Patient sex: M
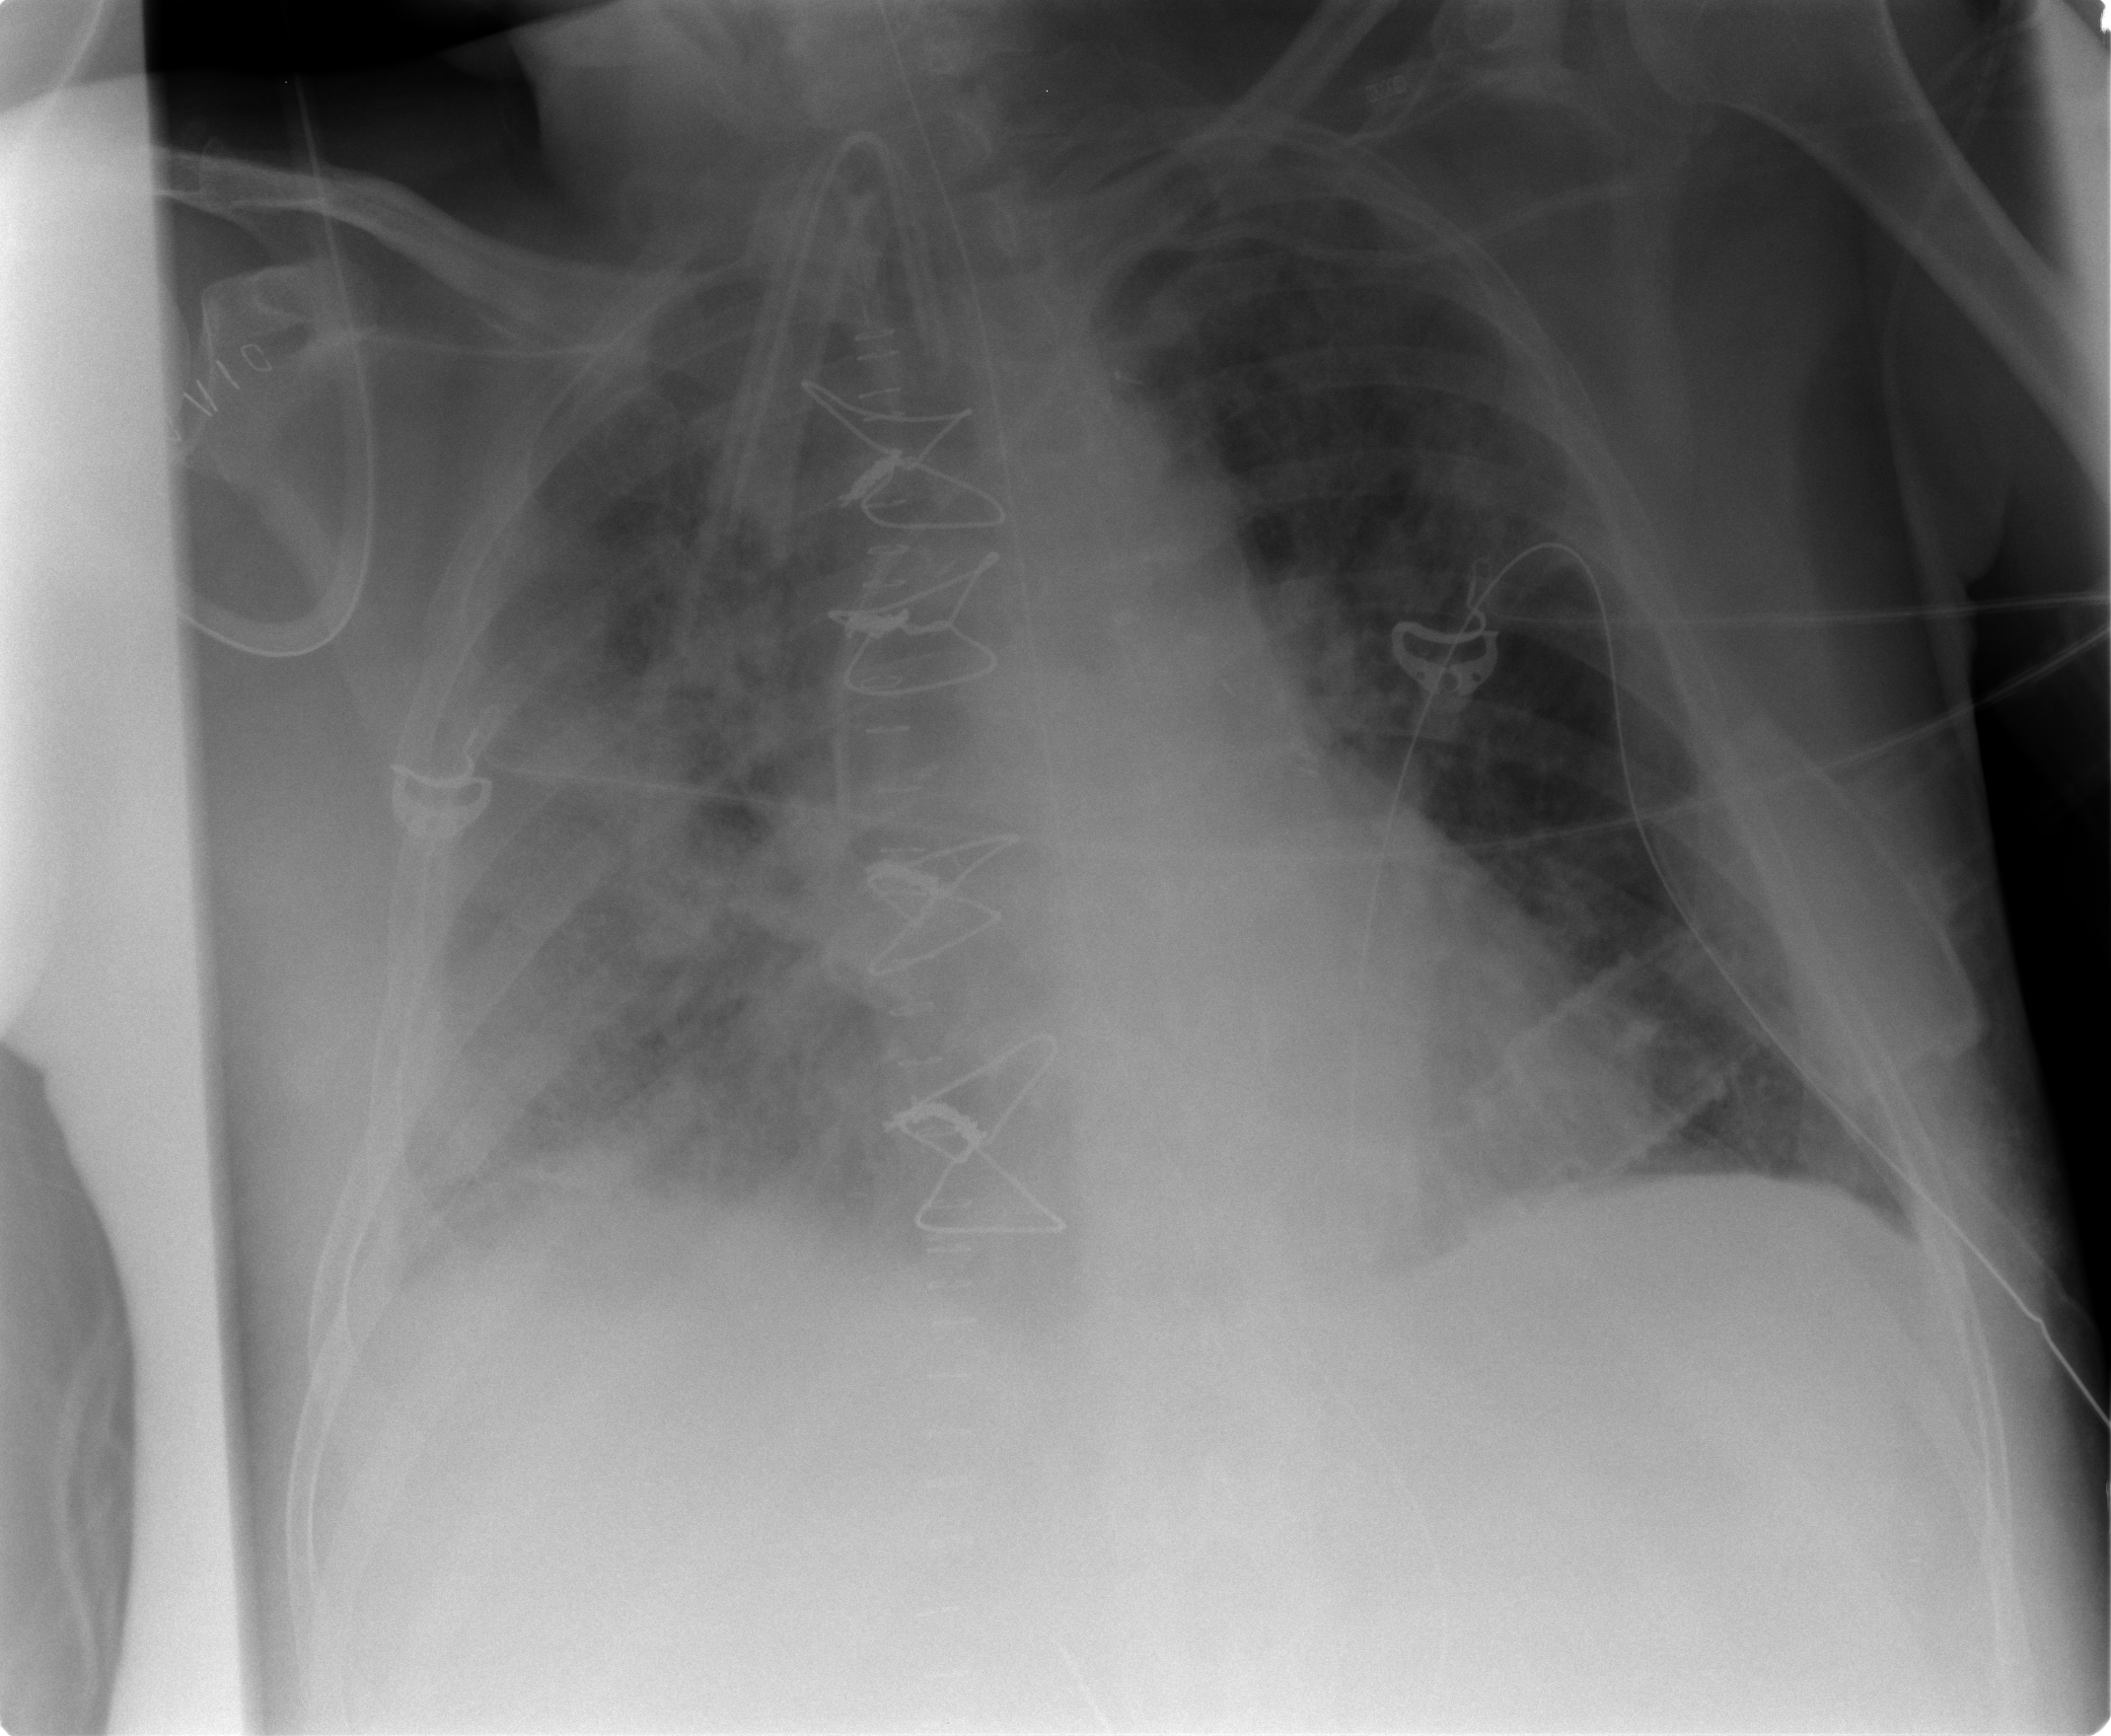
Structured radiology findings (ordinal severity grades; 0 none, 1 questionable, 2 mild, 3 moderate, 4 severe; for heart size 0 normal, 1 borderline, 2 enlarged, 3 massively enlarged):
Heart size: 2
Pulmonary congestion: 2
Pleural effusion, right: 2
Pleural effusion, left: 2
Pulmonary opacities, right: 3
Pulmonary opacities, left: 3
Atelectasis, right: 3
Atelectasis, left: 2